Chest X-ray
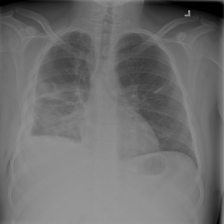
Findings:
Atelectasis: negative
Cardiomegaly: negative
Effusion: negative
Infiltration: negative
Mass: negative
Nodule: negative
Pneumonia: negative
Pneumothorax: negative
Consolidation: negative
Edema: negative
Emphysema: negative
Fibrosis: negative
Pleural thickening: positive
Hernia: negative